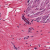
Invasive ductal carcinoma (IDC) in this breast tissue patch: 0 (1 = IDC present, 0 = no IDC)